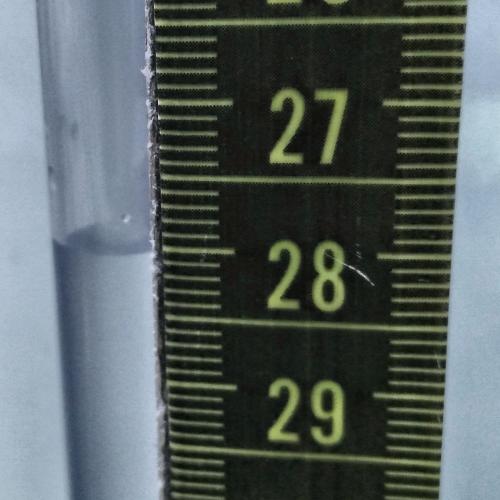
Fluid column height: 28.0 cm